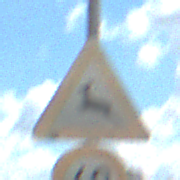
Verkehrszeichen: WildwechselRechts
Zusatzzeichen unten: Geschwindigkeit60
Umgebung: Outdoor, Nature
Tageszeit: Midday
Wetter: PartlyCloudy
Licht: Natural
Jahreszeit: Autumn
Kontrast: HighContrast